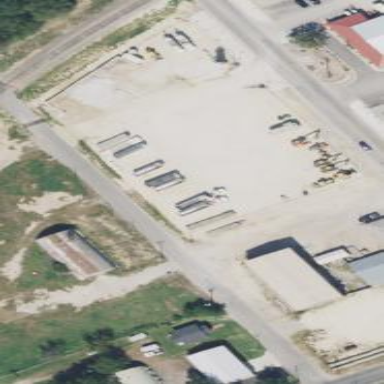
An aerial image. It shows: Industrial building.